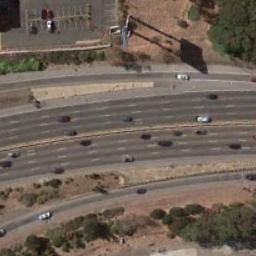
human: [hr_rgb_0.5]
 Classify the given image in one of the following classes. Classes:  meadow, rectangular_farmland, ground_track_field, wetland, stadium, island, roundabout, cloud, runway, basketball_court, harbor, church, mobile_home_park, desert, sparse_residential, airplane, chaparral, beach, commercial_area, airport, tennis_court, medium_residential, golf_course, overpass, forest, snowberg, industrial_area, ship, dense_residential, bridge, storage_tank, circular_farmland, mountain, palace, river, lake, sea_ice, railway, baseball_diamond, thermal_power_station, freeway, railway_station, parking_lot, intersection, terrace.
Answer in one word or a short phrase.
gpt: freeway